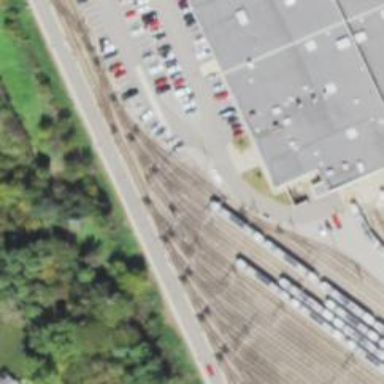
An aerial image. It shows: Light rail yard with electrified contact lines.